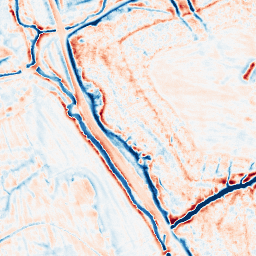
Category: edge_preserving
Decomposition family: bilateral
Decomposition parameters: d: 15
sigma_color: 50
sigma_space: 100
Upsampling method: quintic
Upsampling parameters: scale: 2
Upsampling scale: 2